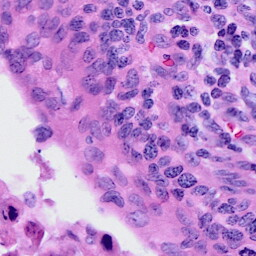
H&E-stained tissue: Cervix